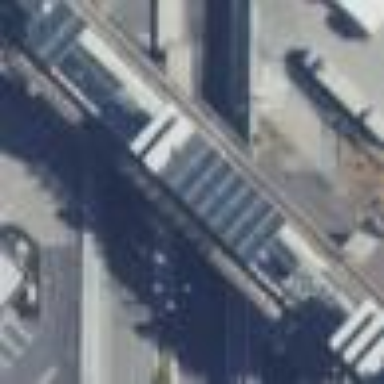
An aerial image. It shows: Bridge with light rail platform for public transport and railway services.